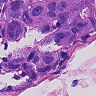
Metastatic tissue present: yes